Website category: university
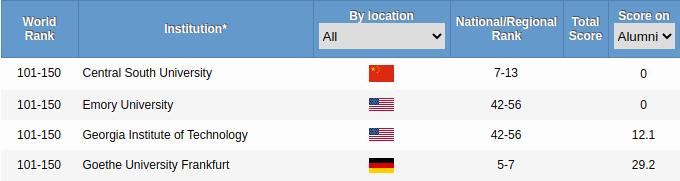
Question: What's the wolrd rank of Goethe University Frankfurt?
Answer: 101-150

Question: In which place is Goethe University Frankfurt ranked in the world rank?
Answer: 101-150

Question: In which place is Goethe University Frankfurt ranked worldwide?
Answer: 101-150

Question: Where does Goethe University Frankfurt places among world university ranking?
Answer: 101-150

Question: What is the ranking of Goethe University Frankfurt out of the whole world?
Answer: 101-150

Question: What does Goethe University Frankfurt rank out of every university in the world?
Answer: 101-150

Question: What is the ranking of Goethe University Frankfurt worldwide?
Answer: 101-150

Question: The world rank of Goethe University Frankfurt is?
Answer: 101-150

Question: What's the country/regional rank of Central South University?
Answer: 7-13

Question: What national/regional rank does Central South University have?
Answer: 7-13

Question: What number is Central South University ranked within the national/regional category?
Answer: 7-13

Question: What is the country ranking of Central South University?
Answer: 7-13

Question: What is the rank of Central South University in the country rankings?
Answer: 7-13

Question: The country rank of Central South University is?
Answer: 7-13

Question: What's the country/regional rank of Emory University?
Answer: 42-56

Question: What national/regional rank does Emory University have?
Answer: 42-56

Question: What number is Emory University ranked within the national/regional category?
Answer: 42-56

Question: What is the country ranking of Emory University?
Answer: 42-56

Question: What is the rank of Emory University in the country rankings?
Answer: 42-56

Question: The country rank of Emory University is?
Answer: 42-56

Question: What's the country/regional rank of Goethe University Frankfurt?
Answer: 5-7

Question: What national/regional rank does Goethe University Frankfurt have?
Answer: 5-7

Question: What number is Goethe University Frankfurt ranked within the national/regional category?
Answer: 5-7

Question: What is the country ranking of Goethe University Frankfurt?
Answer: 5-7

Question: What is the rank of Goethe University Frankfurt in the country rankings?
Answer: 5-7

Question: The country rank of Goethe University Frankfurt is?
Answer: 5-7

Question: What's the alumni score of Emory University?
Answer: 0

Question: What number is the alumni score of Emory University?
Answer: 0

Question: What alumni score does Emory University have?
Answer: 0

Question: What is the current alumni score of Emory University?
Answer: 0

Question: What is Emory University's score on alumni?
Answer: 0

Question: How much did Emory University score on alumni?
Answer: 0

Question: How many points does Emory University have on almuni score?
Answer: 0

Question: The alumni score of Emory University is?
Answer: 0

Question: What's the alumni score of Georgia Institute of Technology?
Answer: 12.1

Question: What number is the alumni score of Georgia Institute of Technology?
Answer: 12.1

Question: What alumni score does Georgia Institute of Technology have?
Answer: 12.1

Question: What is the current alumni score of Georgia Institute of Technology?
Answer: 12.1

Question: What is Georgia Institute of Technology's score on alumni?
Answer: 12.1

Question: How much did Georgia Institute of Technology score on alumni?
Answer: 12.1

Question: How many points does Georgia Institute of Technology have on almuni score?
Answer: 12.1

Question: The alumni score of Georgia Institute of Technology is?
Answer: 12.1

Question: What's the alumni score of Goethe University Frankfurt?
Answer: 29.2

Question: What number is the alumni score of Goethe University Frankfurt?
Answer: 29.2

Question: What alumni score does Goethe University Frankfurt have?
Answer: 29.2

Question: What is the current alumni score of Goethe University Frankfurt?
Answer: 29.2

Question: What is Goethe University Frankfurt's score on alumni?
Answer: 29.2

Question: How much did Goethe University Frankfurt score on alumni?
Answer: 29.2

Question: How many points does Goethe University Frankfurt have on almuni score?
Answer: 29.2

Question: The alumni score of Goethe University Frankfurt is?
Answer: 29.2

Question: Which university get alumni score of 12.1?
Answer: Georgia Institute of Technology

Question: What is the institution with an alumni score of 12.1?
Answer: Georgia Institute of Technology

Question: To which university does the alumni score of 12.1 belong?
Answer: Georgia Institute of Technology

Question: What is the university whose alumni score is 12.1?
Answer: Georgia Institute of Technology

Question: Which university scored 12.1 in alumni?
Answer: Georgia Institute of Technology

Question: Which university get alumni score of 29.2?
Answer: Goethe University Frankfurt

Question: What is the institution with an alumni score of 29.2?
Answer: Goethe University Frankfurt

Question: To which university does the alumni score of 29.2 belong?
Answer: Goethe University Frankfurt

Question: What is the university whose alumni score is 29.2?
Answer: Goethe University Frankfurt

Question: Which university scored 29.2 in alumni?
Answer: Goethe University Frankfurt